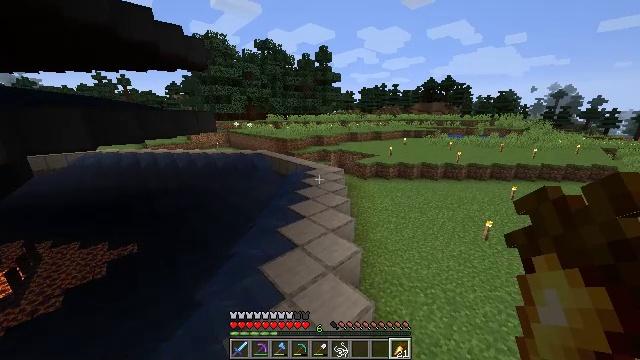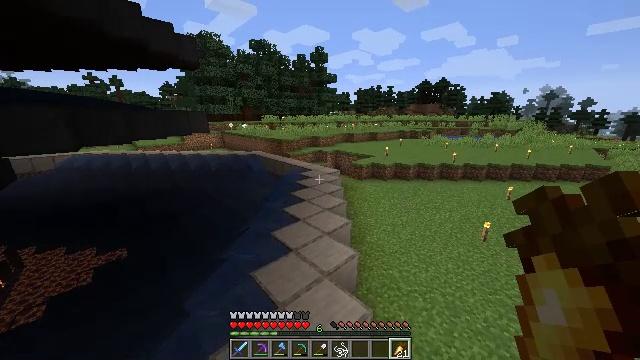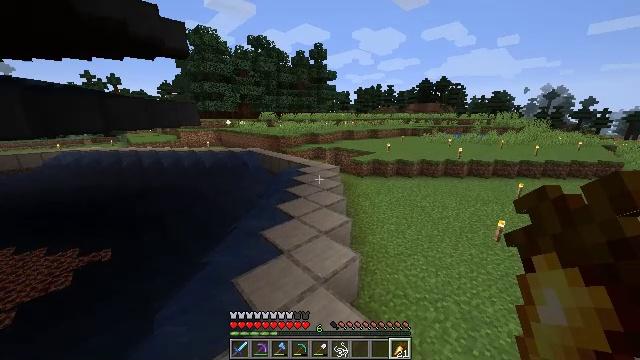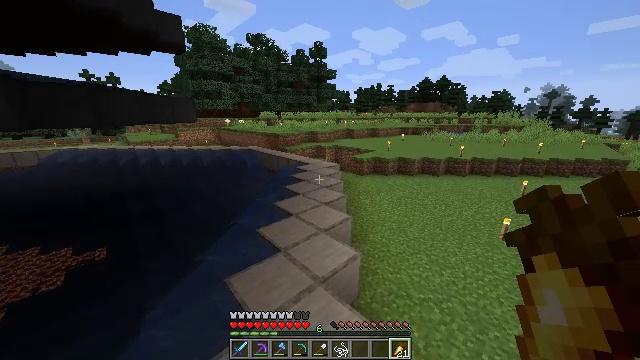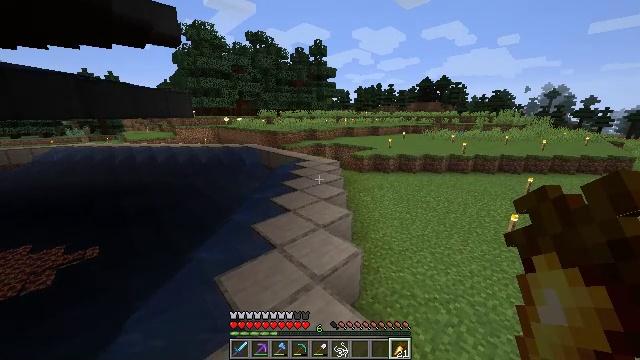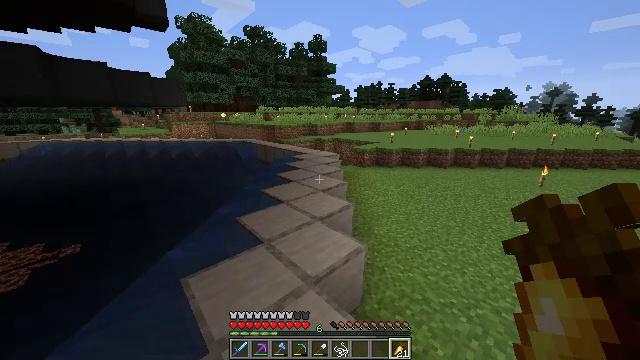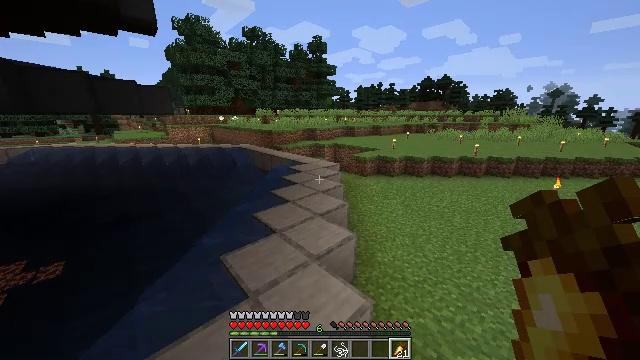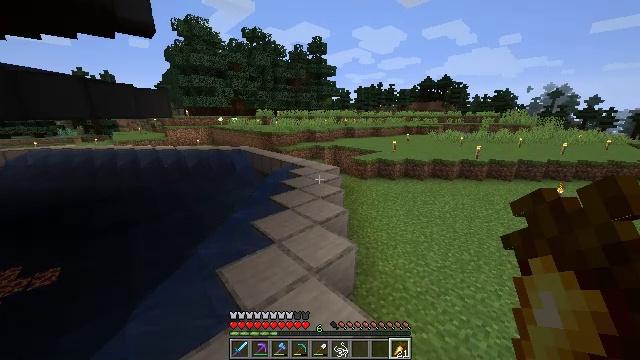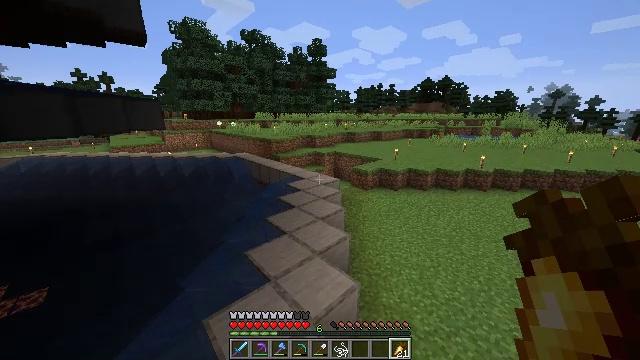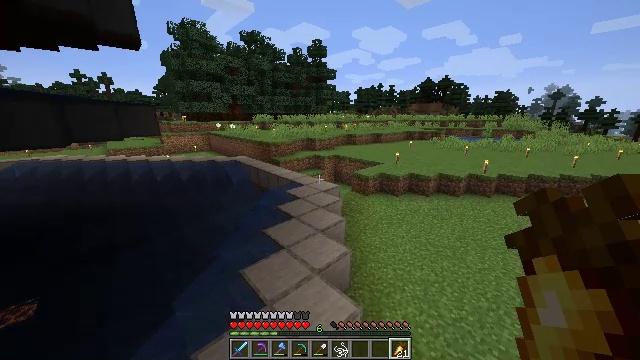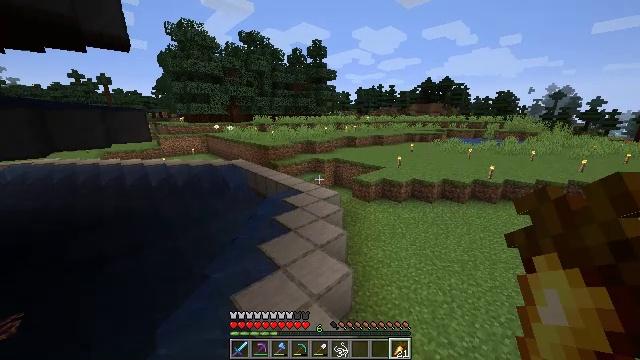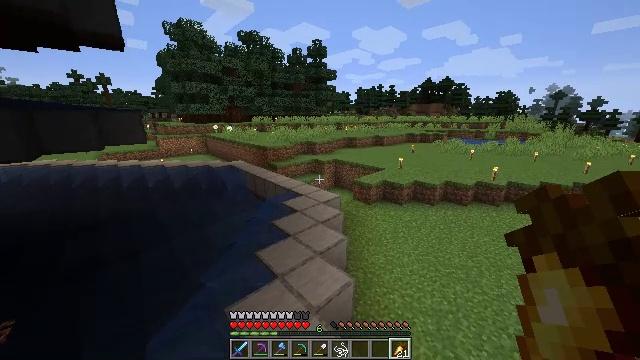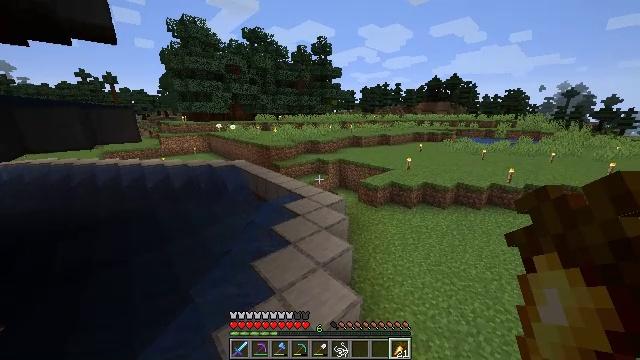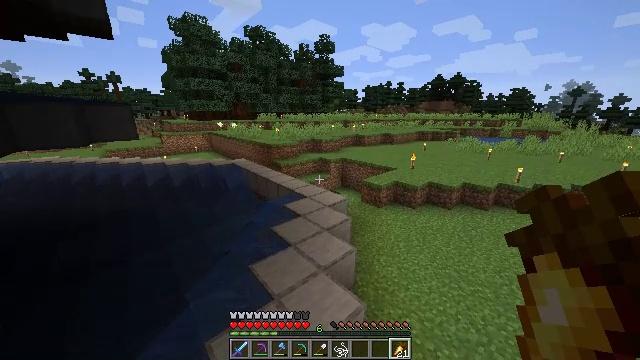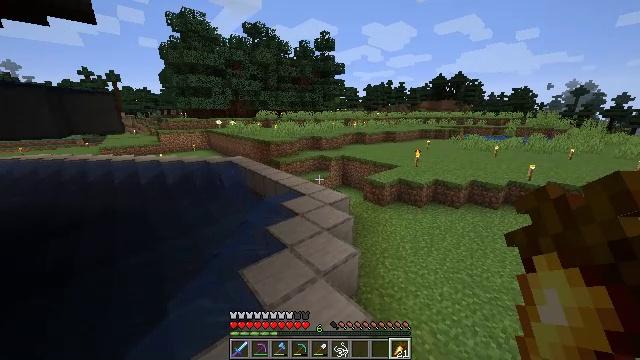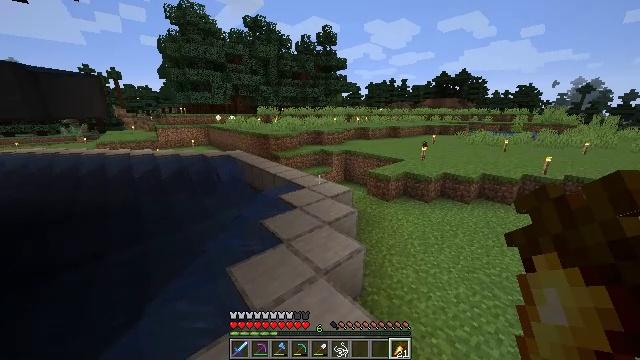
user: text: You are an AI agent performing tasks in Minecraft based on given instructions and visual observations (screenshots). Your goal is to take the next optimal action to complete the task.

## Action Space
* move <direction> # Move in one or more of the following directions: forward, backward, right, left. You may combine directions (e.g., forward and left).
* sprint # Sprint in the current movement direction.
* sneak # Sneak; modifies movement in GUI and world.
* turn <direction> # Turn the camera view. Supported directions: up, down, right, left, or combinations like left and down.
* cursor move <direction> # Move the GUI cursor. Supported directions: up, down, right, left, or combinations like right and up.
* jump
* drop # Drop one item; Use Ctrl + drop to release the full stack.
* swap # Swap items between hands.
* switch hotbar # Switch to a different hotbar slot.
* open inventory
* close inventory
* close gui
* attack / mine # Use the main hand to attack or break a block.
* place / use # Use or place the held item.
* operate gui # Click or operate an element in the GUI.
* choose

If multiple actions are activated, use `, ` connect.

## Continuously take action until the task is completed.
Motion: motion action
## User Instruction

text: Smelt stone into a smooth stone.
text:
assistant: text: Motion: move forward, turn right, jump
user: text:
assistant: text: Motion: move forward, jump
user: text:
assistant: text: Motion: move forward, jump
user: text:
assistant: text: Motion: move forward, jump
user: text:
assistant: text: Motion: move forward, sprint, jump
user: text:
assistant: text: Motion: move forward, sprint, jump
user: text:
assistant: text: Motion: move forward, sprint, jump
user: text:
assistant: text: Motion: move forward, sprint, jump
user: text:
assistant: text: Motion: move forward, sprint, jump
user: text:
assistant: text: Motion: move forward, sprint, jump
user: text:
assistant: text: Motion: move forward, jump
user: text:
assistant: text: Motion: move forward, turn left, jump
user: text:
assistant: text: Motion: move forward, jump
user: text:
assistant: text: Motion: move forward, jump
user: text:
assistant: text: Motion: move forward, jump
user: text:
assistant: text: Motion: move forward, jump
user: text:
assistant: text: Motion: move forward, jump
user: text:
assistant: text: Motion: move forward, jump
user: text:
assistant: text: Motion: move forward, sprint, jump
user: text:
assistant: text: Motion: move forward, sprint, jump
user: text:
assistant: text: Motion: move forward, sprint, jump
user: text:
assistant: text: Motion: move forward, sprint, jump
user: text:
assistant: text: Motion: move forward, sprint, turn left, jump
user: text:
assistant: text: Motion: move forward, jump
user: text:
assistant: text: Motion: move forward, jump
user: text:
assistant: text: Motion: move forward
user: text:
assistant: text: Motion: move forward, turn left
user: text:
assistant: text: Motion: move forward
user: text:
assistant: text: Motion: move forward
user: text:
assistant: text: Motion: move forward, turn left